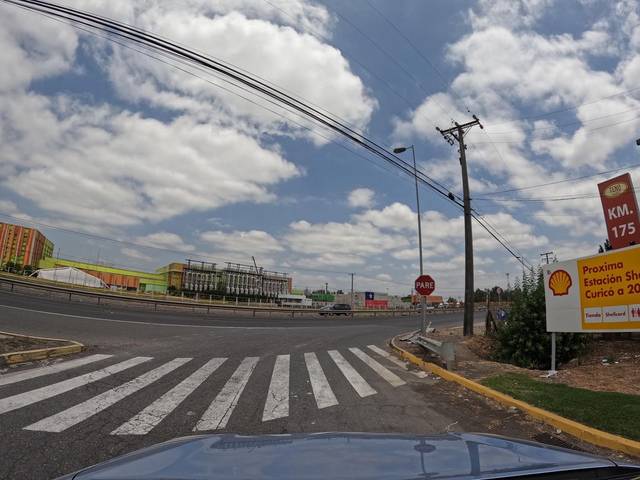
Region: Chile
Coordinates: -34.877, -71.144